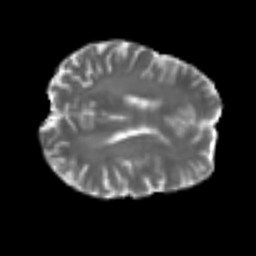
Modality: T2w
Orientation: axial
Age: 62
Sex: male
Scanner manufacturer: siemens
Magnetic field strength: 3 T
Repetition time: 4.999 s
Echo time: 0.07946 s